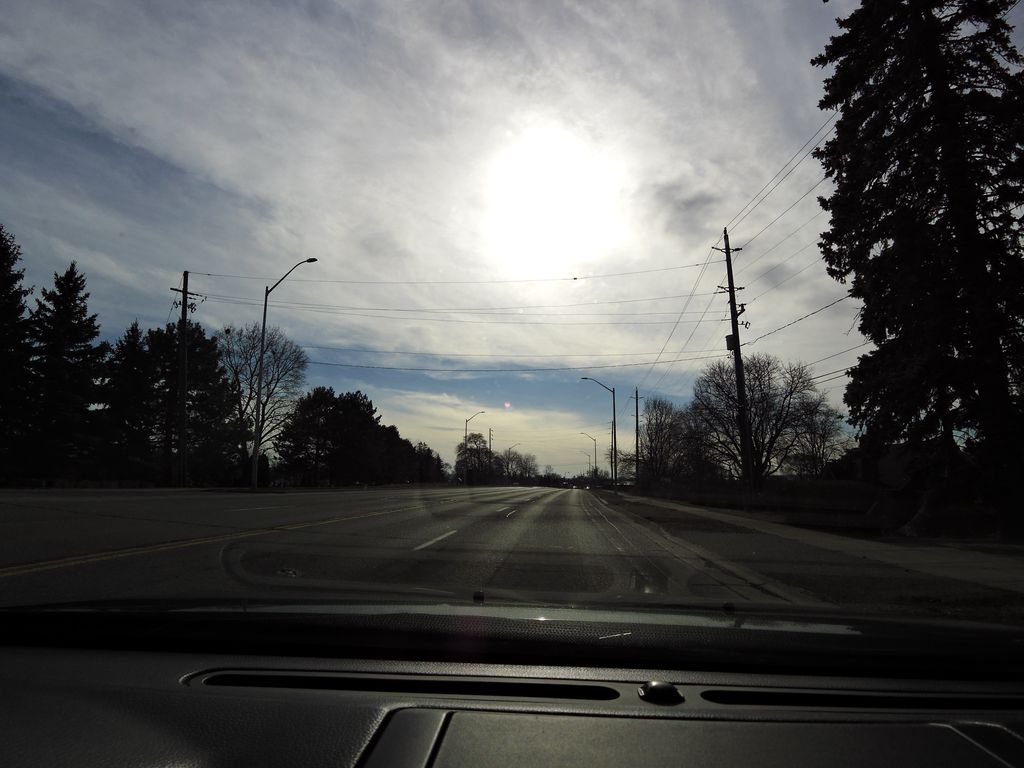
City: hamilton